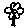
Label: flower